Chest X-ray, PA view. Patient: 56 years old, sex M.
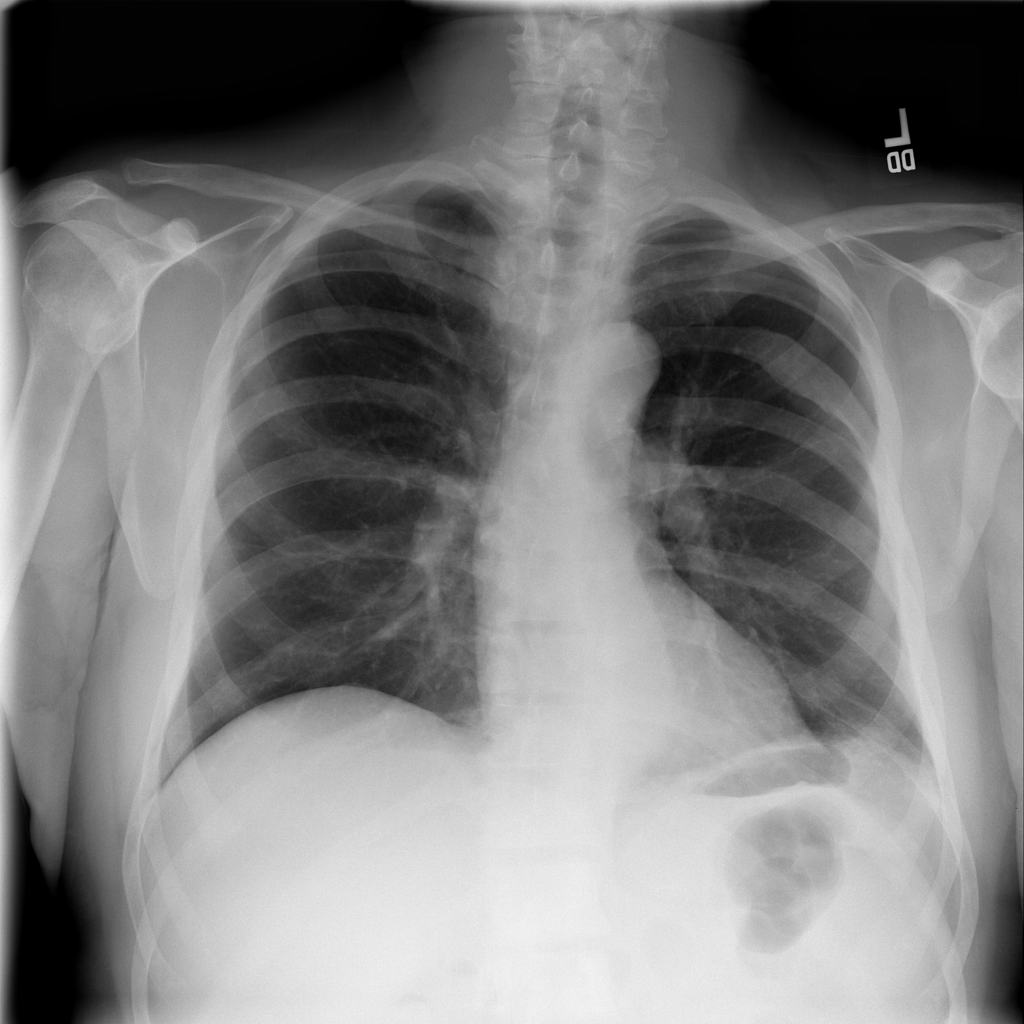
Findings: No Finding